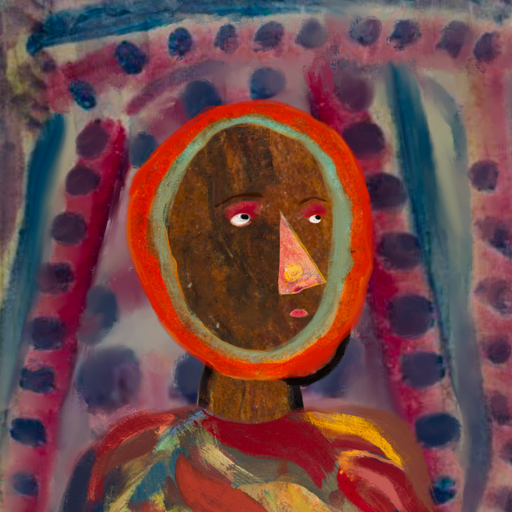
Background: HillGirl, Head And Neck Side: Mosgoul, Face Side: Irani, Bust: Mother_And_Son_Son, Hair Side: Sisters, Head Accessory: Blank, Second Necklace: Blank, Necklace: Blank, Baby: Blank